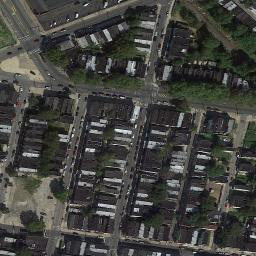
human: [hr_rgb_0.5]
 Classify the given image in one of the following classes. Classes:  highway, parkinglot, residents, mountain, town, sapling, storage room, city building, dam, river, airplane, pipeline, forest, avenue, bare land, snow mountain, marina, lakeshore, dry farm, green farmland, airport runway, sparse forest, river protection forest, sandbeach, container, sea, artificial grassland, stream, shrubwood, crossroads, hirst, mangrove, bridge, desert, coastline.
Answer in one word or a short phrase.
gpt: town